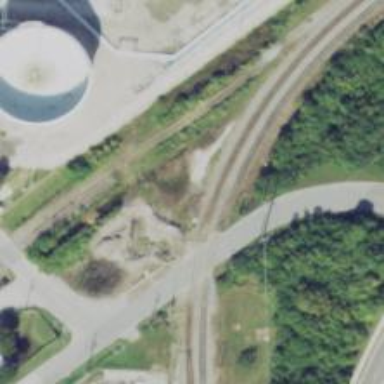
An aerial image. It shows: Railway spur service.